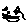
Label: cat